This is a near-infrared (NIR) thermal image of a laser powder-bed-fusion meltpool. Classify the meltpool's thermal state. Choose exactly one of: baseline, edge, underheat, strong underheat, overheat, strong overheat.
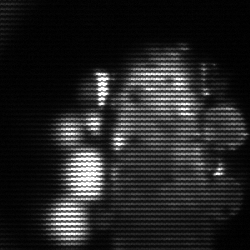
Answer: strong underheat